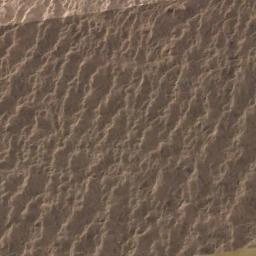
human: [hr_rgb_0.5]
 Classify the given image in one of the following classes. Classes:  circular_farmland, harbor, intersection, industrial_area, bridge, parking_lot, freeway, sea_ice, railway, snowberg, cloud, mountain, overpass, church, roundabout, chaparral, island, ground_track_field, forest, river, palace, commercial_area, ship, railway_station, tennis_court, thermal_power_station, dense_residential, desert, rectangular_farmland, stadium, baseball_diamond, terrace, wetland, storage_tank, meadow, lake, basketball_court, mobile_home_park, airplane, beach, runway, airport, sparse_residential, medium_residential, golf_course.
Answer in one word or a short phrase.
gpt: desert